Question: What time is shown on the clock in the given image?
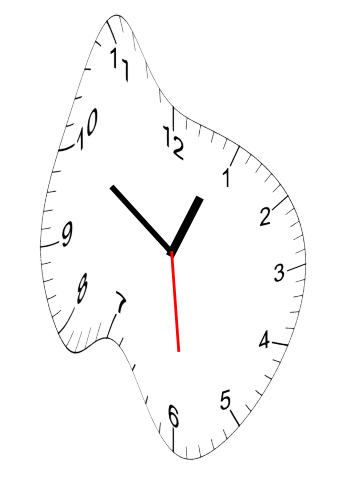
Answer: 12:50:29